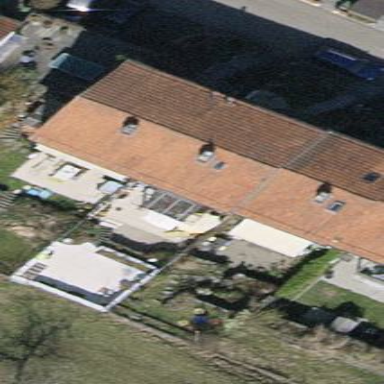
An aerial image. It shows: Building with tiled roof.